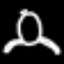
Label: frog